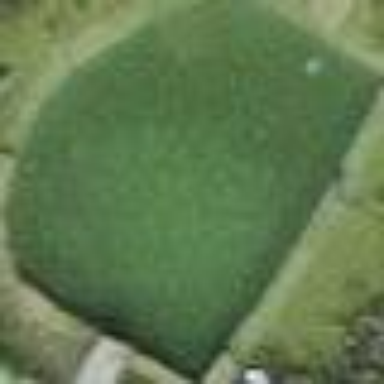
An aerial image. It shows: Peaceful pond surrounded by nature.